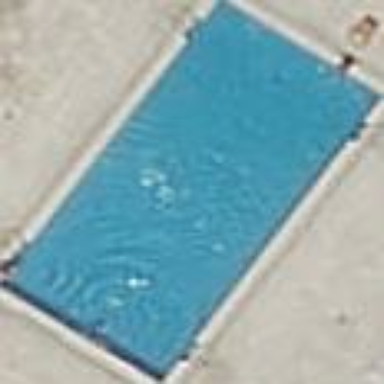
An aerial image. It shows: Swimming pool located in leisure land.